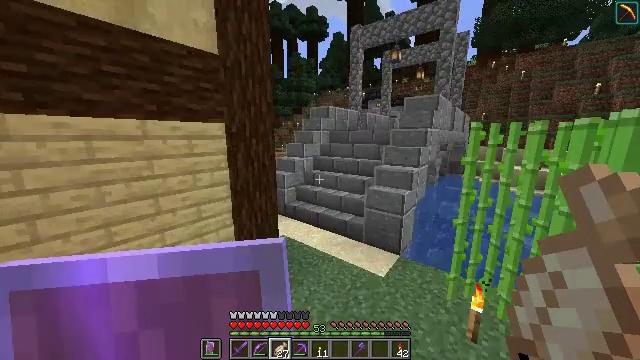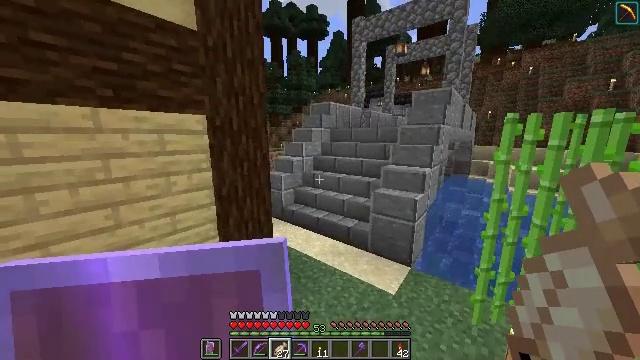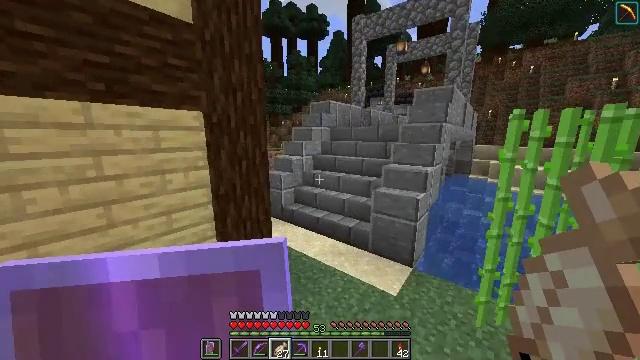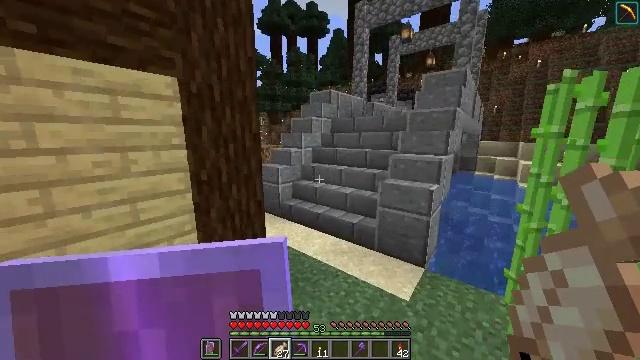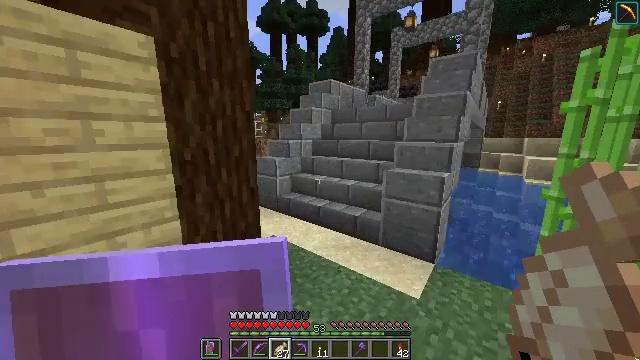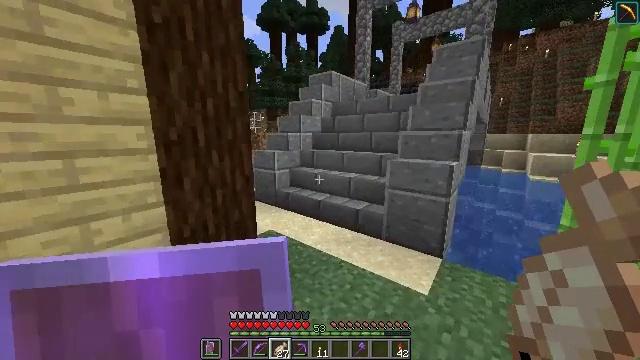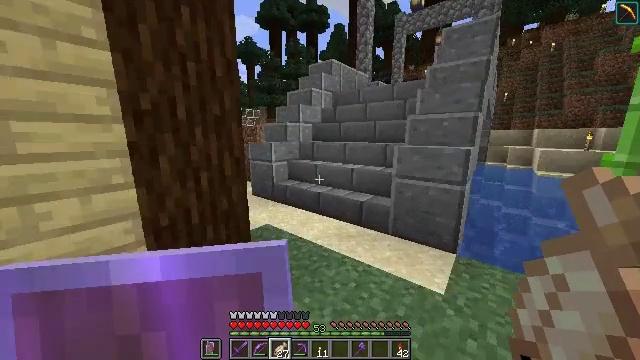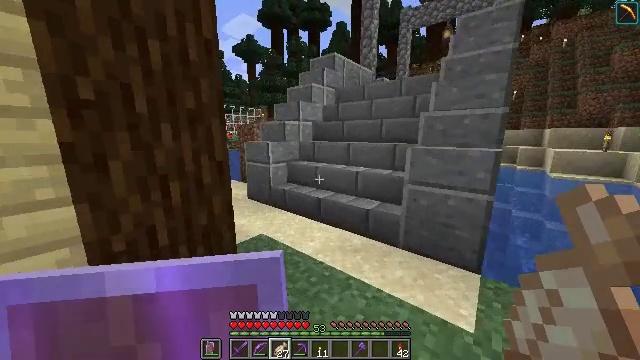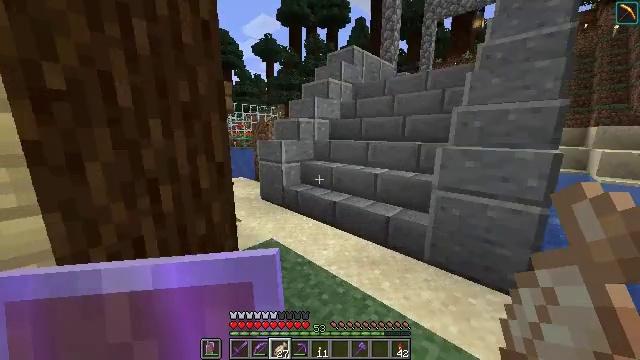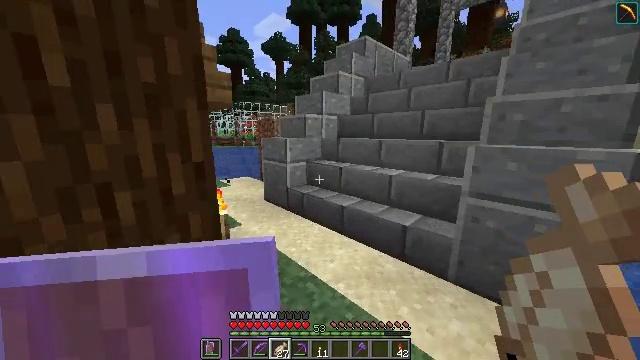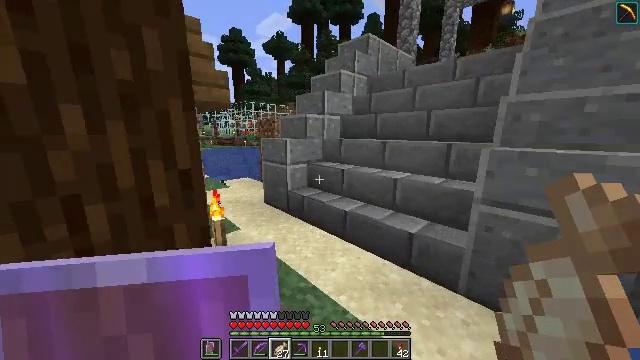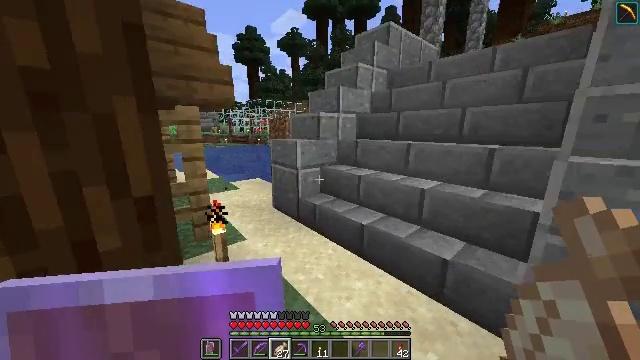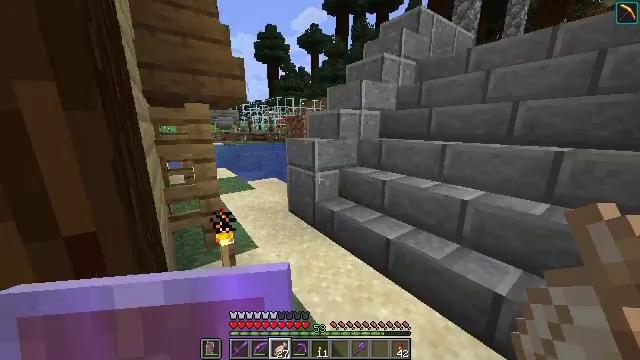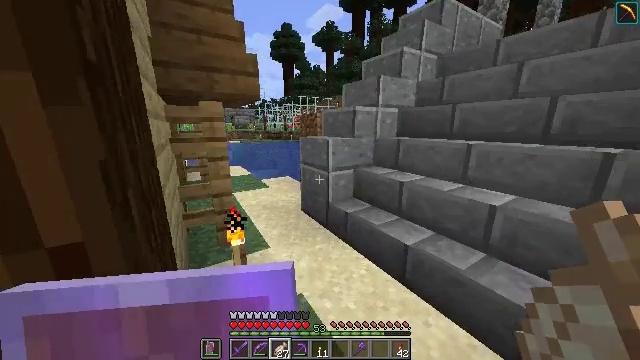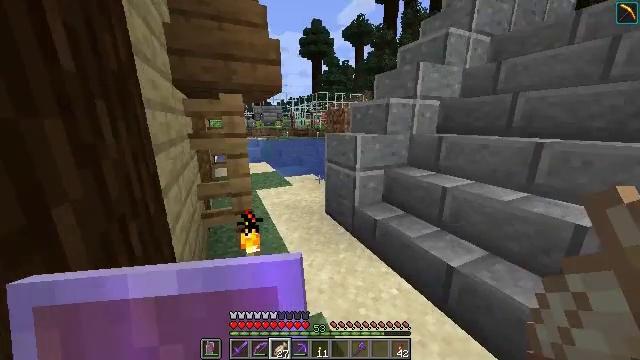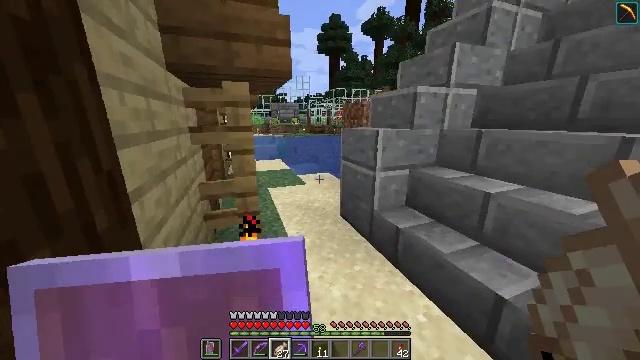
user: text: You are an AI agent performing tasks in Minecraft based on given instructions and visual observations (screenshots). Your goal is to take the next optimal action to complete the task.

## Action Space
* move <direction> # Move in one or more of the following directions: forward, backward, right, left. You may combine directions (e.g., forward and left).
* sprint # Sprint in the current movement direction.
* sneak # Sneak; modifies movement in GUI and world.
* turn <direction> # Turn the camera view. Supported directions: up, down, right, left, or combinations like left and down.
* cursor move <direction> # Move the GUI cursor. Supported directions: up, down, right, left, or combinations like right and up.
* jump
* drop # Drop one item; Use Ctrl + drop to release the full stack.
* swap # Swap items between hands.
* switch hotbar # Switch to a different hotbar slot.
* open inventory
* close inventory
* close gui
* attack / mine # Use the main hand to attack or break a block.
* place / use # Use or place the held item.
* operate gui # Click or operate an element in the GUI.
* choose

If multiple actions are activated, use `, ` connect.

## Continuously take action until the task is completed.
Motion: motion action
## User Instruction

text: Collect warped wart block.
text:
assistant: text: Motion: move forward, sprint
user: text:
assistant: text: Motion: move forward, sprint
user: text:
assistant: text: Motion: move forward, sprint
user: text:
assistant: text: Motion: move forward, sprint
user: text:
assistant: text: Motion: move forward, sprint
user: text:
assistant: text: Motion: move forward, sprint
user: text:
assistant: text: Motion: move forward, sprint
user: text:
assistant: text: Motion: move forward, sprint, turn left
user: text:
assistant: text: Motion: move forward, sprint, turn left
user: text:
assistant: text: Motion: move forward, sprint
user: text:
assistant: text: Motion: move forward, sprint, turn left
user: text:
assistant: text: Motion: move forward, sprint, turn left
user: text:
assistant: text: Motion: move forward, sprint, turn left
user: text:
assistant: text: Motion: move forward, sprint, turn left
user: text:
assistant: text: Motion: move forward, sprint, turn left
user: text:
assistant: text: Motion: move forward, sprint, turn left
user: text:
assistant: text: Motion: move forward, sprint
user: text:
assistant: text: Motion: move forward, sprint
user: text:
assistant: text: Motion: move forward, sprint, turn left
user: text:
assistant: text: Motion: move forward, sprint, turn left
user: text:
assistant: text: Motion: move forward, sprint
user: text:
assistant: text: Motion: move forward, sprint
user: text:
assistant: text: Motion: move forward, sprint
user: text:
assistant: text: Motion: move forward and move right, sprint, turn left and down
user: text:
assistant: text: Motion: move forward and move right, sprint, turn left and down
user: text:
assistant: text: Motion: move forward and move right, sprint, turn left and down
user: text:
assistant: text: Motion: move forward, sprint, turn left and down
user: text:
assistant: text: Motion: move forward, sprint, turn left and down
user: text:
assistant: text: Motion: move forward, sprint, turn left
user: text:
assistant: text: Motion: move forward, sprint, turn left